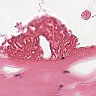
Metastatic tissue present: no